Interaction volume radius: 5 \u00c5
Interaction volume height: 10 \u00c5
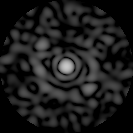
Disorder parameter: 0.811